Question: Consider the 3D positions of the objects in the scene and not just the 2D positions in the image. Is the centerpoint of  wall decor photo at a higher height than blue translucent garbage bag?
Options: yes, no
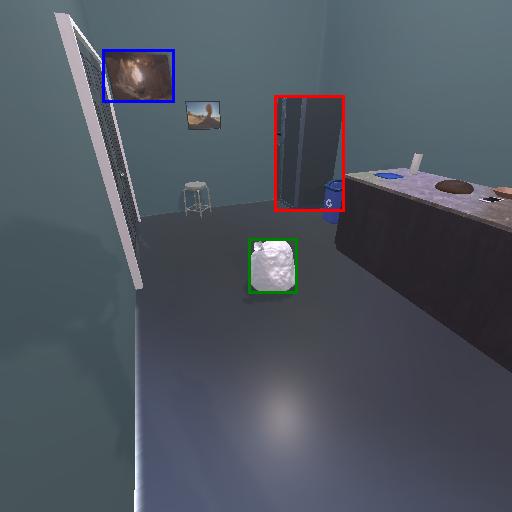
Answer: yes